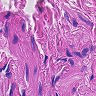
Metastatic tissue present: no